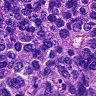
Metastatic tissue present: yes